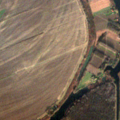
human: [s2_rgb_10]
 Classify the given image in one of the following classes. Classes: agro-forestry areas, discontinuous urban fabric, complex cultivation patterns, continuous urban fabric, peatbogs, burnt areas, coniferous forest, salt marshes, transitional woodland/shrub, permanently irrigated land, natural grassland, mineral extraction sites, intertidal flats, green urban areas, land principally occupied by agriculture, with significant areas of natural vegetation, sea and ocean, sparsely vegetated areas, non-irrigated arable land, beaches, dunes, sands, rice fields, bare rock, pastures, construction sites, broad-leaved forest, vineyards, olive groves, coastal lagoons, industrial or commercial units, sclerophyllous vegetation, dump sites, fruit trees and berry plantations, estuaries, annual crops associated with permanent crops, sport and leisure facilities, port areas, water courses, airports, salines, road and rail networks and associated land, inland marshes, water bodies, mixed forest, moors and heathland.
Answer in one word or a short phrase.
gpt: non-irrigated arable land, broad-leaved forest, water courses